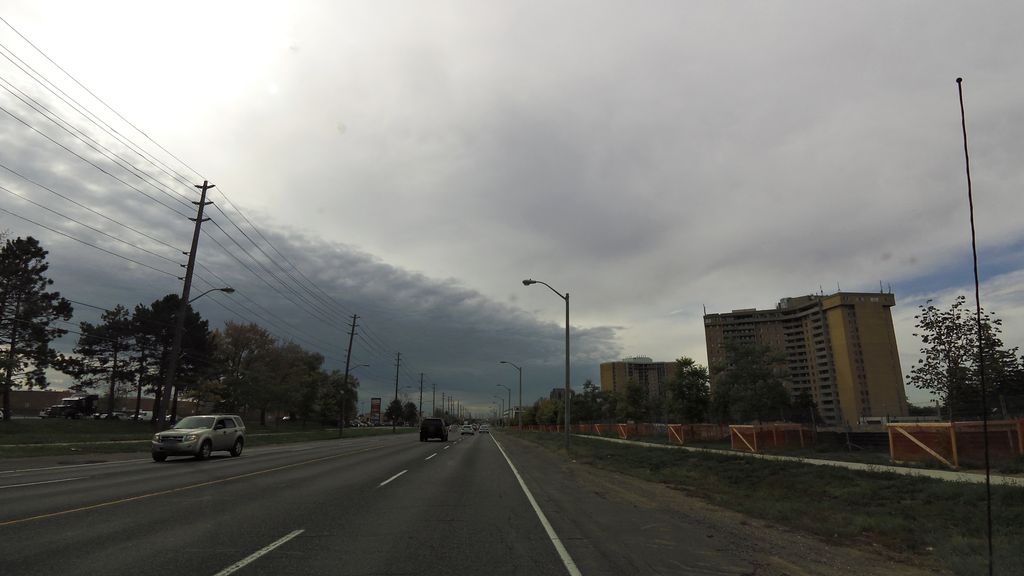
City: toronto